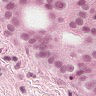
Metastatic tissue present: yes